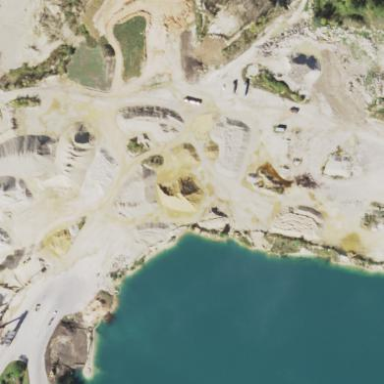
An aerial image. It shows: Quarry area.